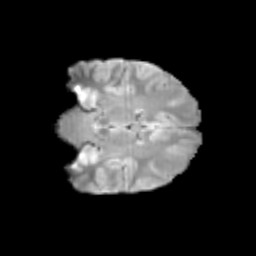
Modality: T2w
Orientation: coronal
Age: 13
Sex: female
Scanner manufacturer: siemens
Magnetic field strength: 3 T
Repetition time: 3.8 s
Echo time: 0.07 s